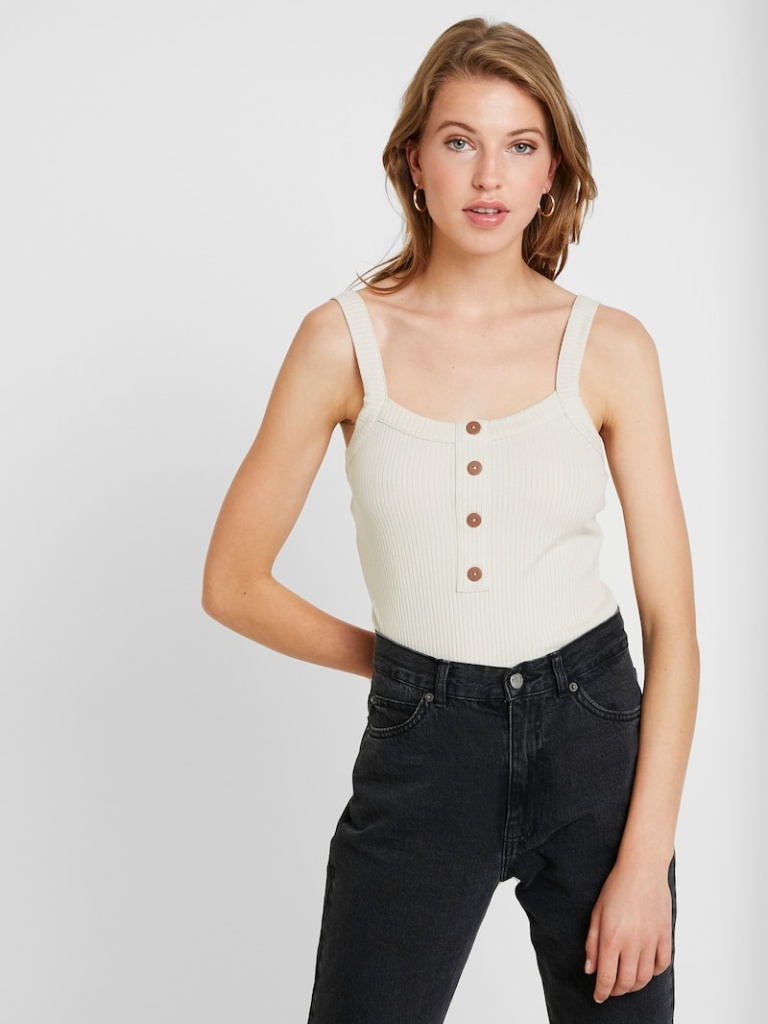
ribbed tight sleeveless waist length Fully Tucked in square bodysuit